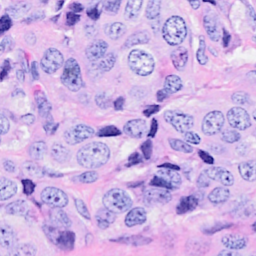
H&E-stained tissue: Breast